Field crop: maize
Growth stage: 2
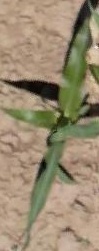
Species: maize